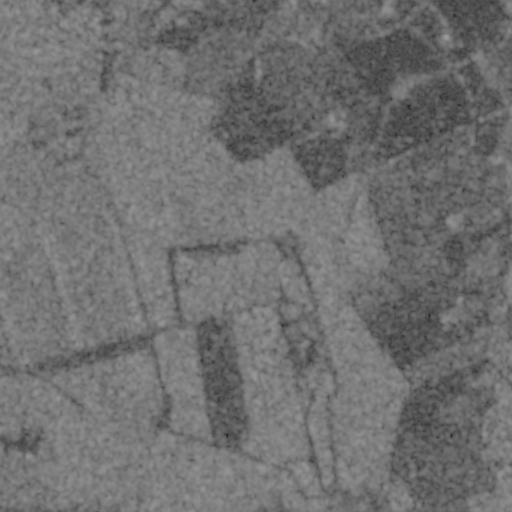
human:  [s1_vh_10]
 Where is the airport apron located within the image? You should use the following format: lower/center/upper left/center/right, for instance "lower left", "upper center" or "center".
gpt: The airport apron is located in the lower left of the image.
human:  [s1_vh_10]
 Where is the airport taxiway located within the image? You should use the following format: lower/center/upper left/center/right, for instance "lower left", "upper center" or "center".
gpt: The airport taxiway is located in the lower left of the image.
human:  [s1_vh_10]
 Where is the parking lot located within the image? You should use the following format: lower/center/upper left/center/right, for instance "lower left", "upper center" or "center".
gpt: The parking lot is located in the upper left of the image.
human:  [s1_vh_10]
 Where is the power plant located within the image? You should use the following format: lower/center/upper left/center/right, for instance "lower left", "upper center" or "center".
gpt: There is no power plant in the image.

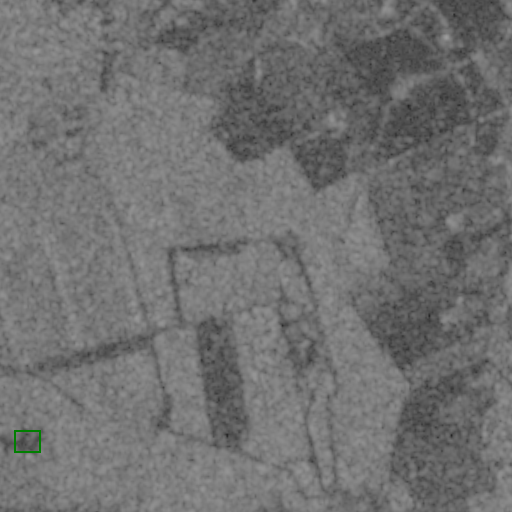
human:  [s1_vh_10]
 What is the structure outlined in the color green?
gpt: The structure outlined in green is an airport apron.
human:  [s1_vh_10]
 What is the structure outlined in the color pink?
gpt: There is no pink outline.